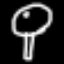
Label: mushroom